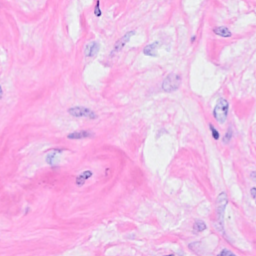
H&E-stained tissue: Breast